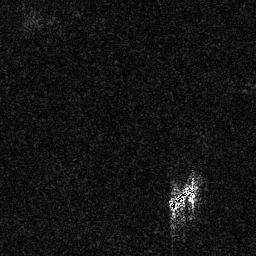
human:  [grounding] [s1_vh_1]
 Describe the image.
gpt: In the satellite image, there is  <ref>1 medium ship </ref> <box>[[64, 70, 77, 82, 0]]</box> located at bottom right.